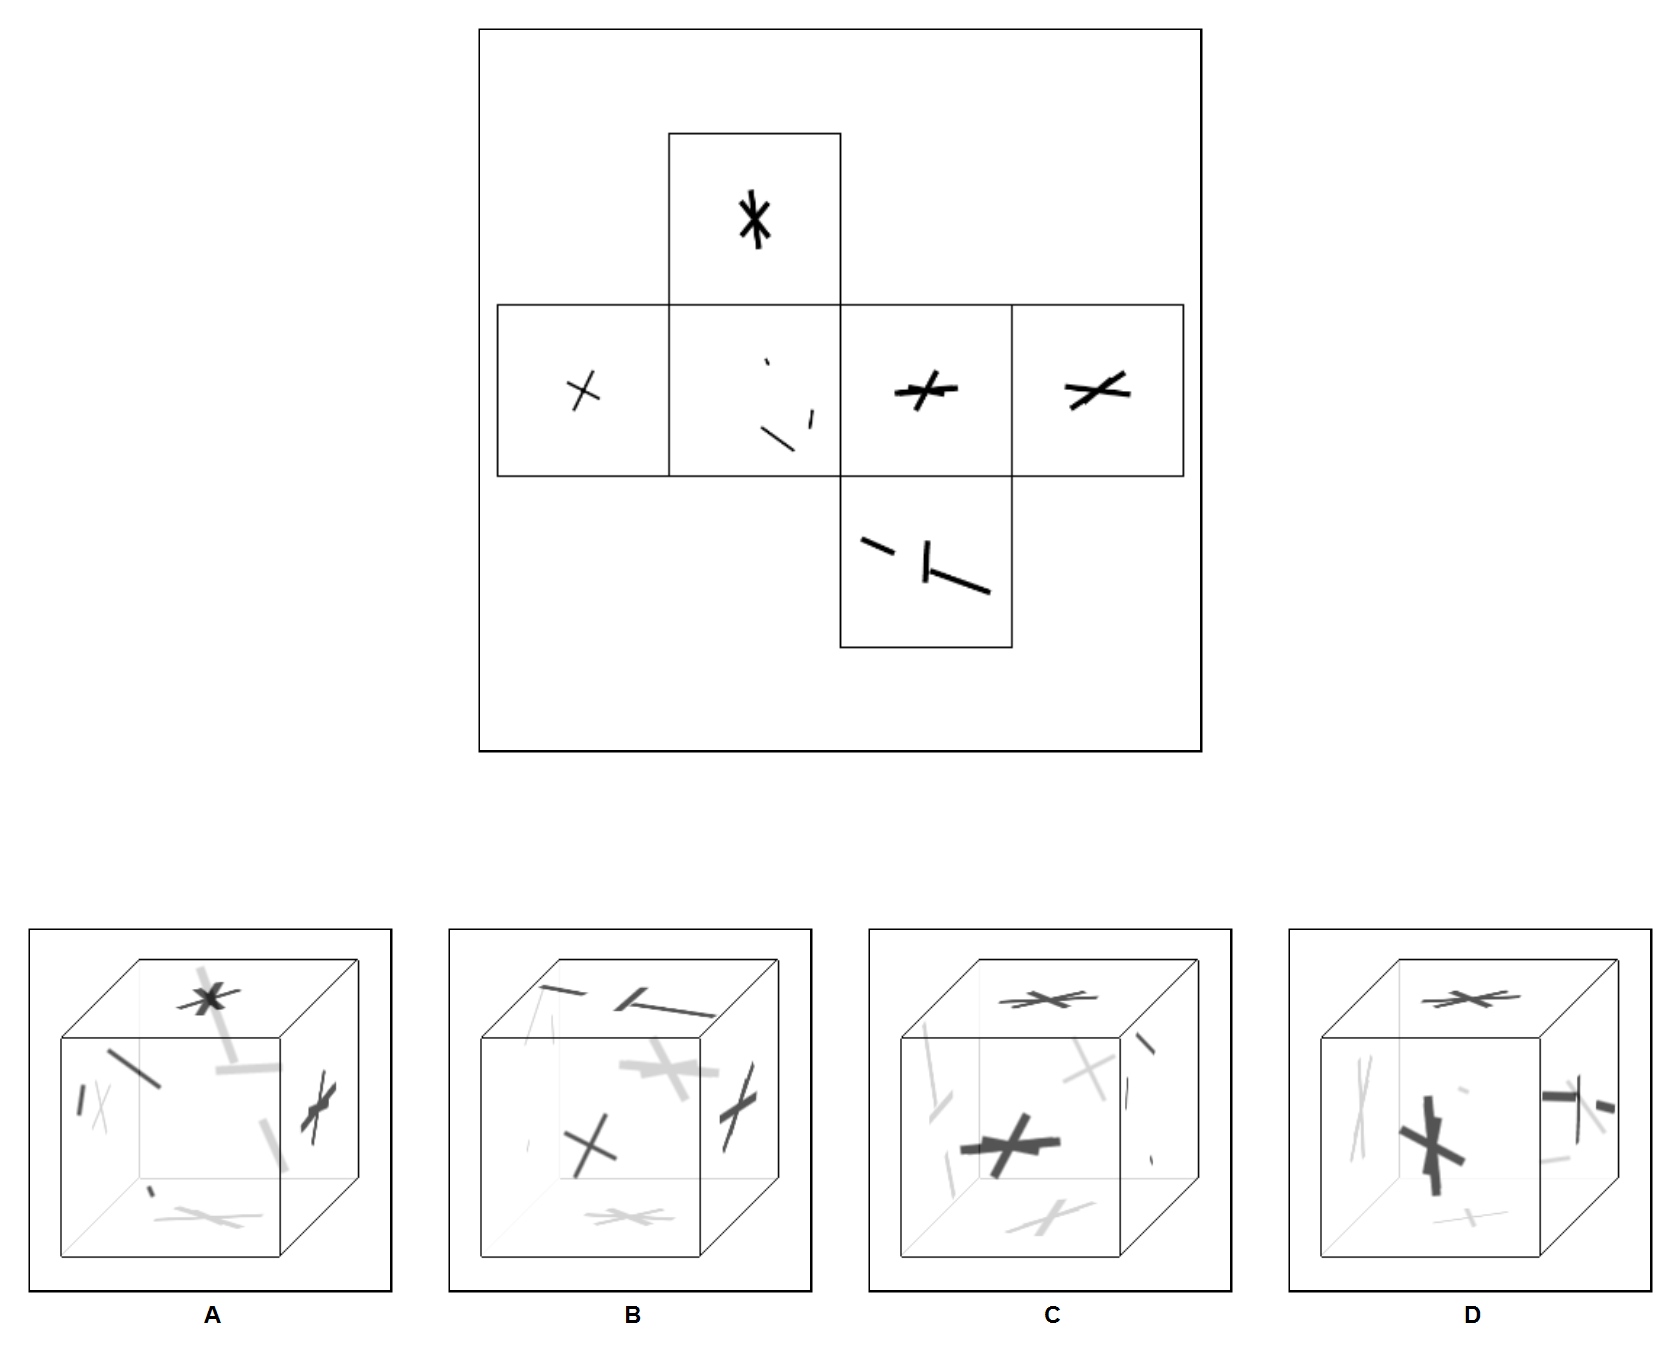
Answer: B